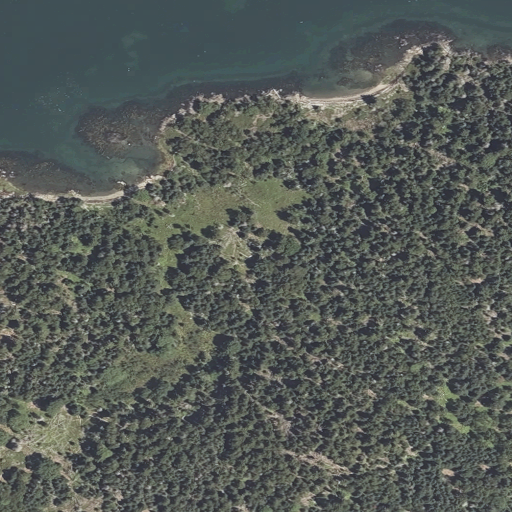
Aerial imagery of island in Maine named Burnt Island containing evergreen forest, mixed forest, open water, and herbaceous wetlands